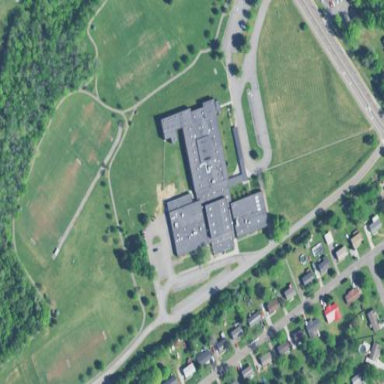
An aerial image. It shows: School.